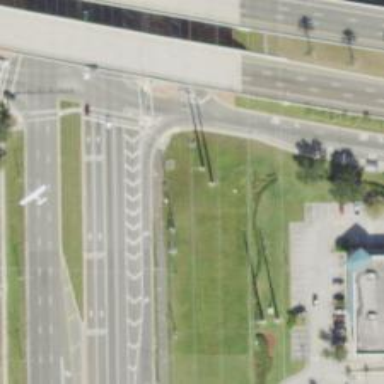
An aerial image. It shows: Uncontrolled crossing on cycleway.